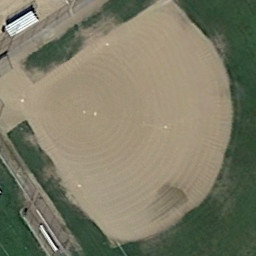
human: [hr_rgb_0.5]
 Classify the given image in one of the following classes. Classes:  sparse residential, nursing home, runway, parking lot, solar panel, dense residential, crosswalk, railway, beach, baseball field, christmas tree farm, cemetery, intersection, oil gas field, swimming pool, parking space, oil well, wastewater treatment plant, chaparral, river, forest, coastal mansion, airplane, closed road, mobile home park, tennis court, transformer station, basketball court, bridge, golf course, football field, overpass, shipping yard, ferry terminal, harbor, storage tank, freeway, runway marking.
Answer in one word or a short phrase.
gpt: baseball field